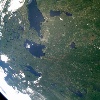
Label: land